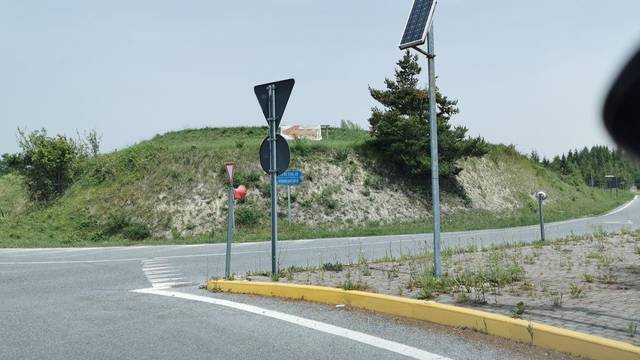
Region: Italy
Coordinates: 44.425, 8.096